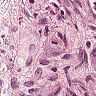
Metastatic tissue present: no